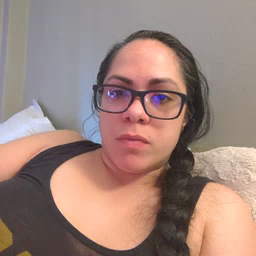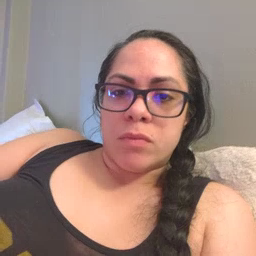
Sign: toy